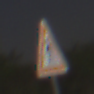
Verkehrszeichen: FussgaengerRechts
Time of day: Night
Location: Outdoor (Nature)
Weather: Clear
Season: NotSpecified
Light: Natural